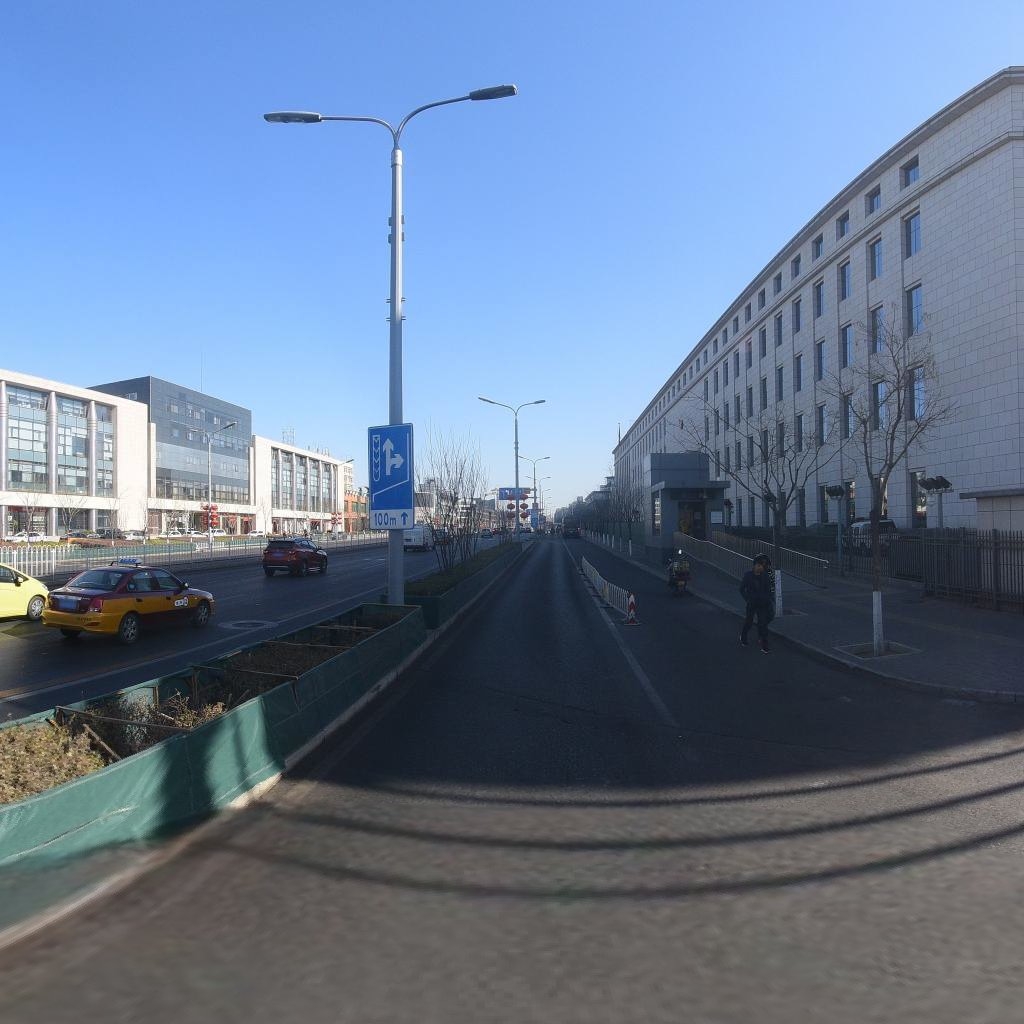
Region: Dongcheng
Road damage annotations: transverse crack, manhole cover